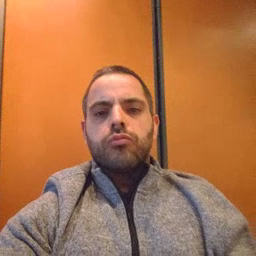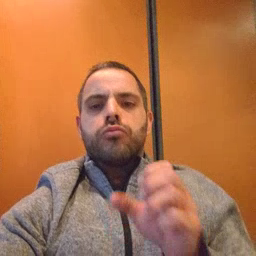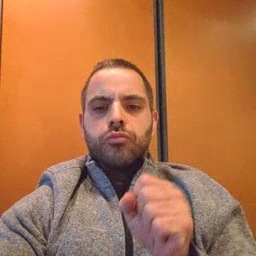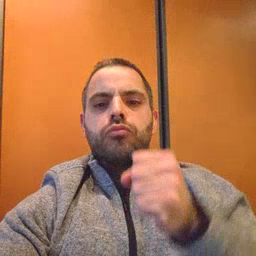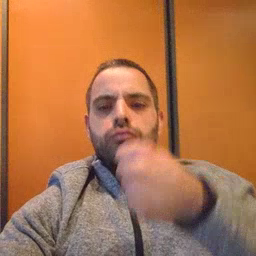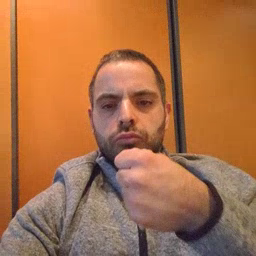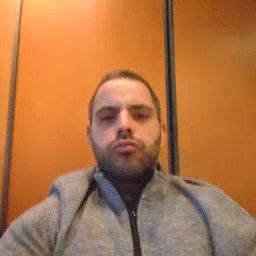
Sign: make